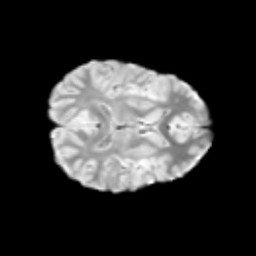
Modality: T2w
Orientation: axial
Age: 12
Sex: male
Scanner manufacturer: siemens
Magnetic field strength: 3 T
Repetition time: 3.8 s
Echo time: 0.07 s